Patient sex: M
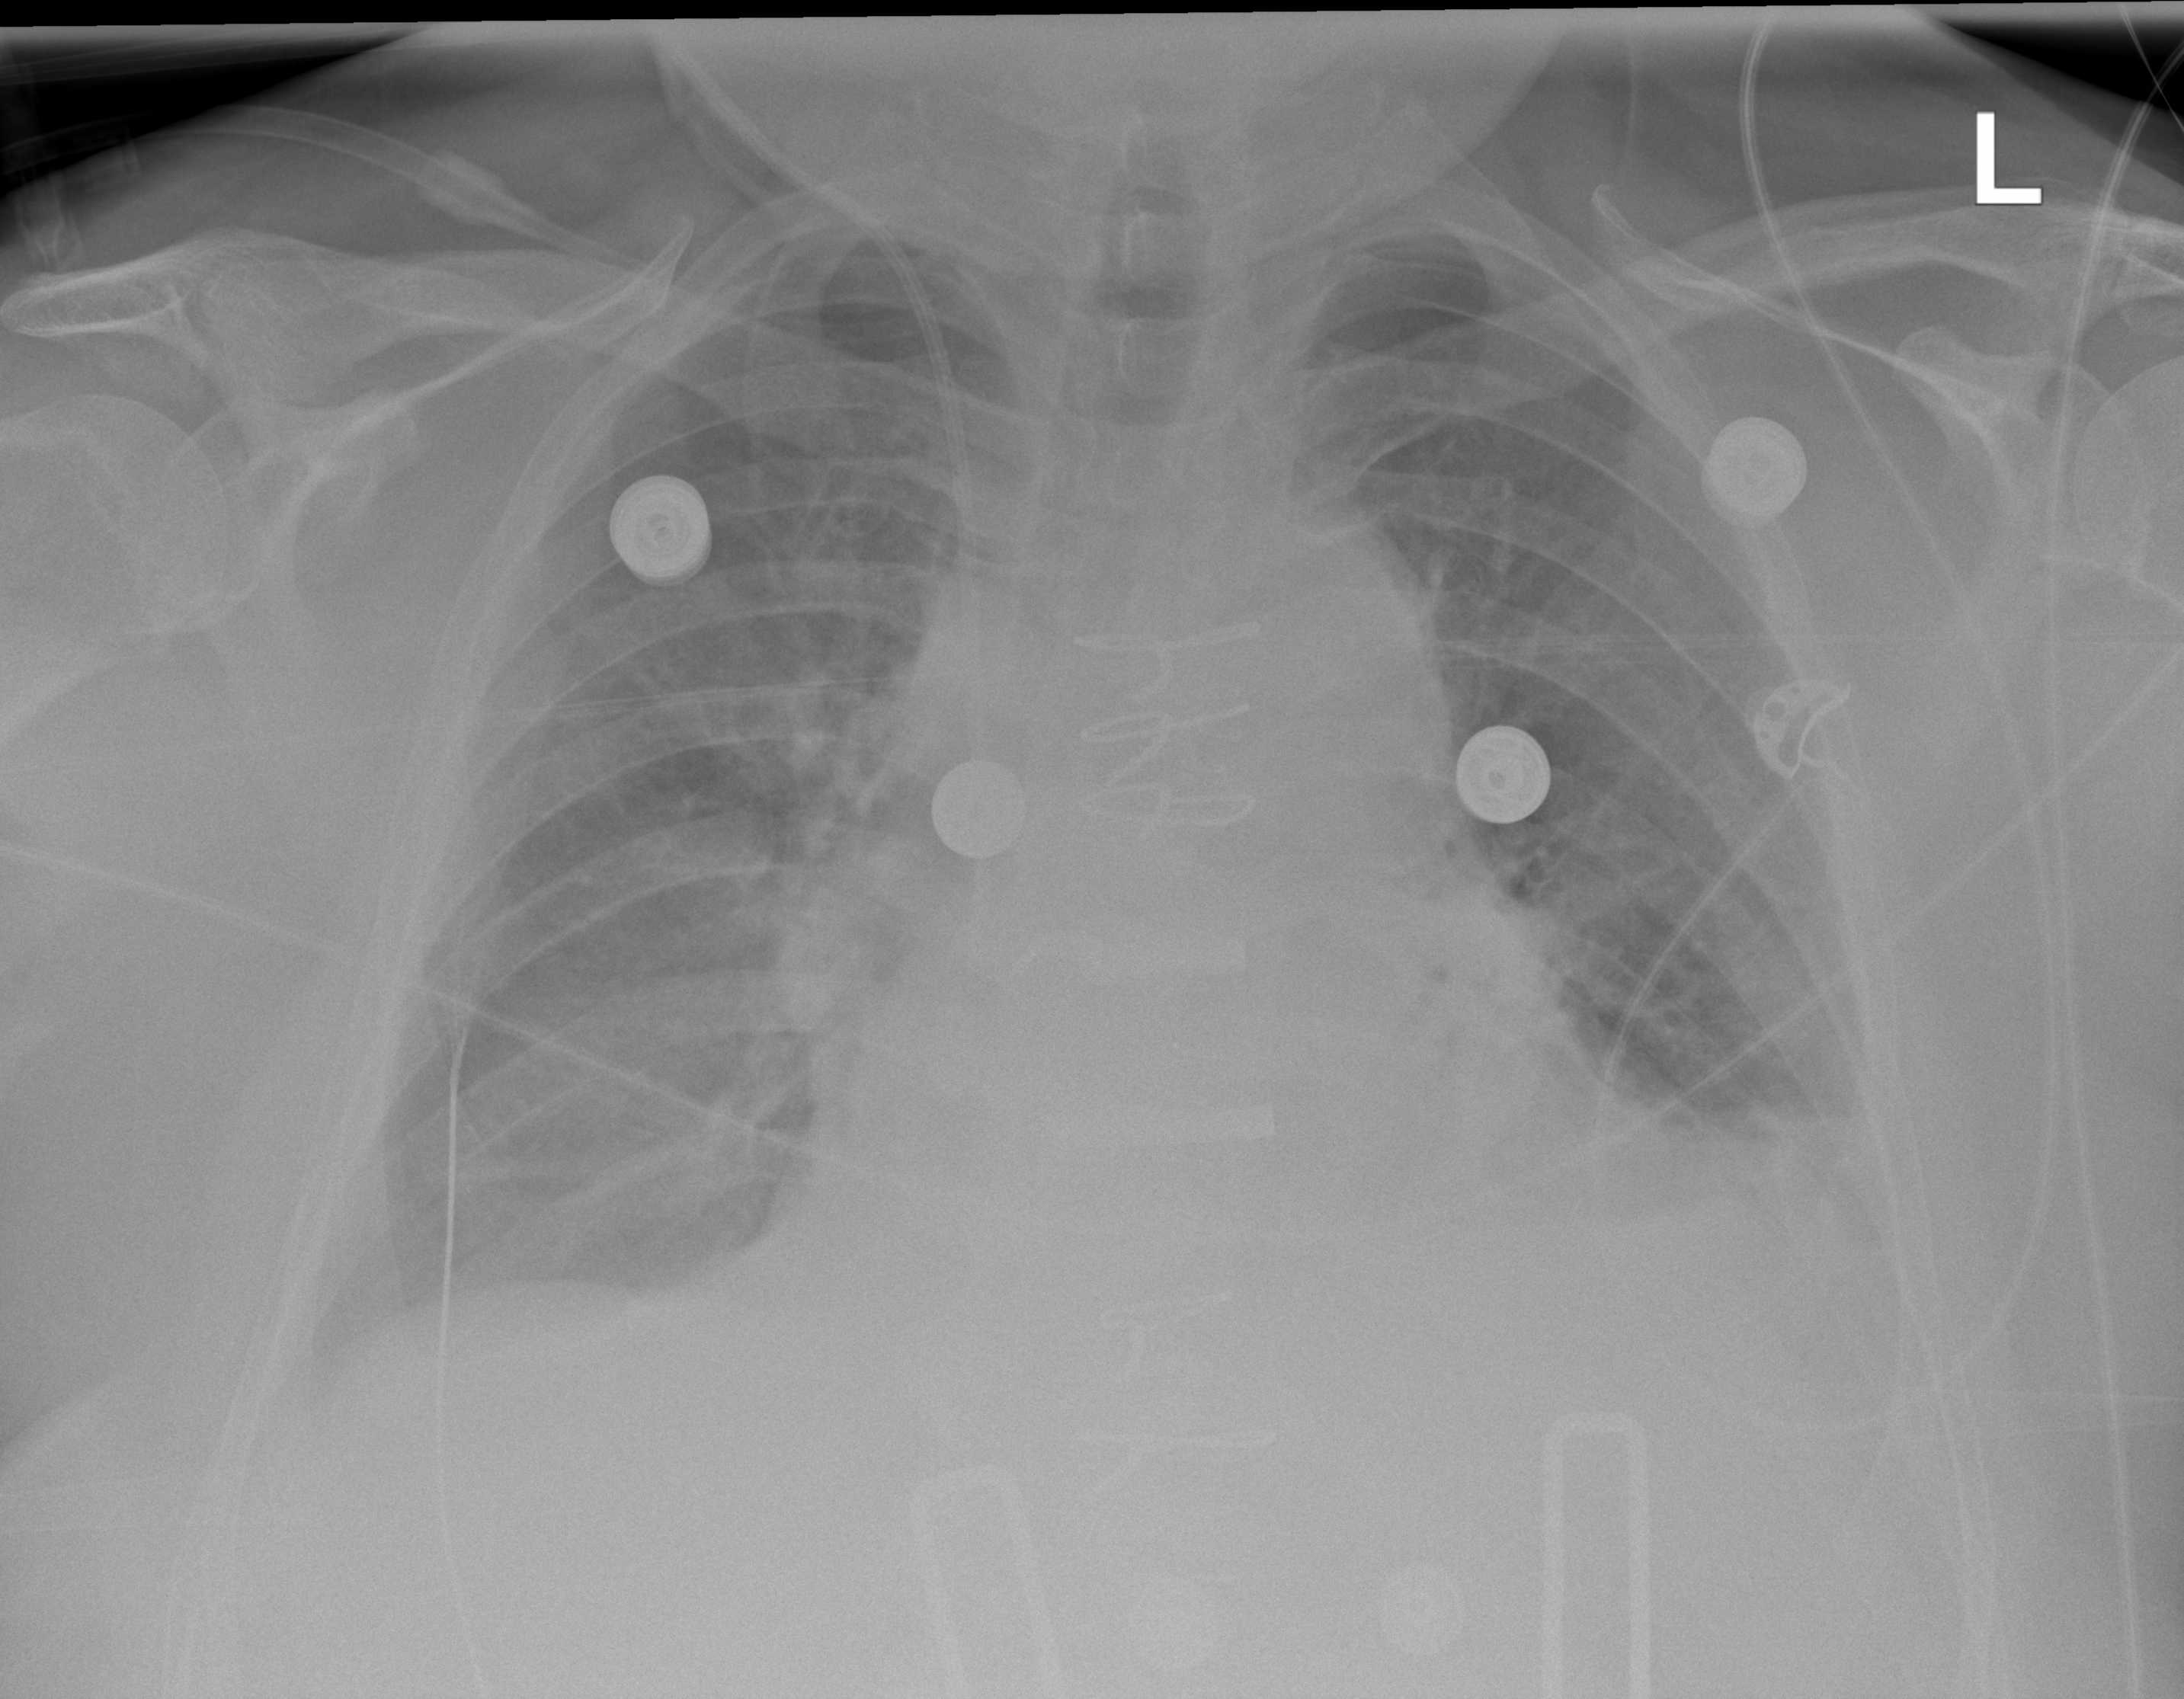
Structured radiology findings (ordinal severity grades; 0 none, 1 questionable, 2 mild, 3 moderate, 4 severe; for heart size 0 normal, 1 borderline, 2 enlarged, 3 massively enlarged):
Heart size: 1
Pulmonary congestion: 2
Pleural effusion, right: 2
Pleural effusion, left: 2
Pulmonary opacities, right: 0
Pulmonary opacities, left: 0
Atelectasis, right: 2
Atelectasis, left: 2